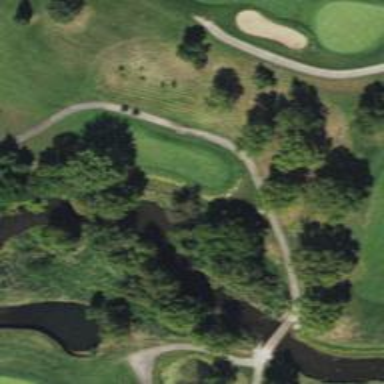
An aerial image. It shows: Golf tee.